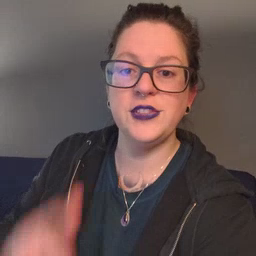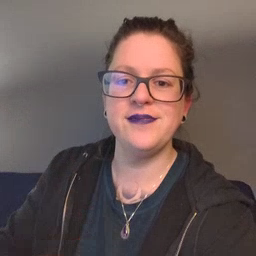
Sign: touch